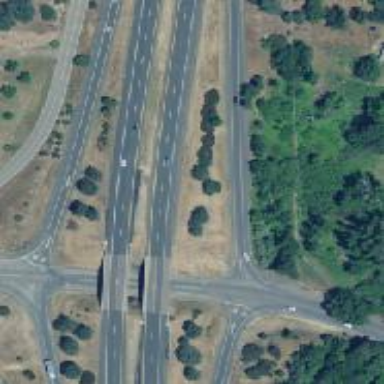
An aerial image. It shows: Viaduct bridge on motorway.